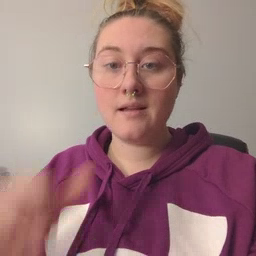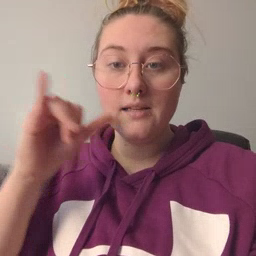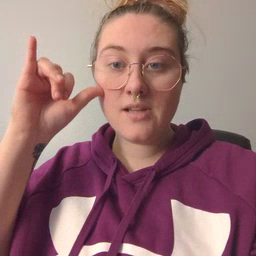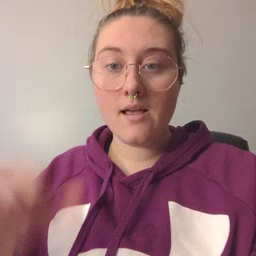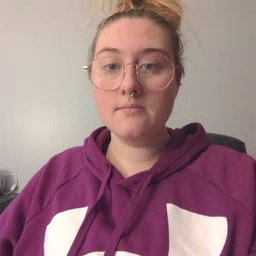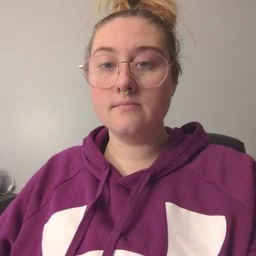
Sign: yesterday